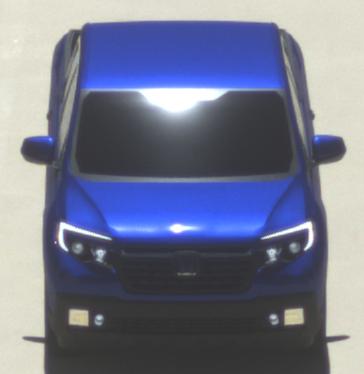
Make: Honda
Model: Ridgeline
Detailed model: Gen. 2
Model produced from: 2016
Model produced until: 2020
Doors: 4
Color: blue
Road condition: dry road
Daytime: midday
Contrast: high contrast